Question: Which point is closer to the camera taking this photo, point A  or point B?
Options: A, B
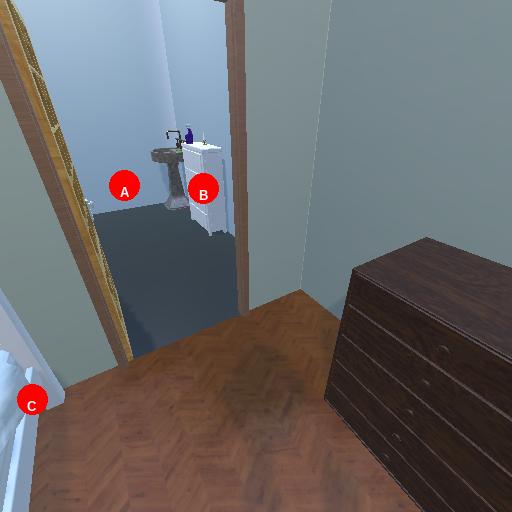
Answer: A